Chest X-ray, PA view. Patient: 11 years old, sex F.
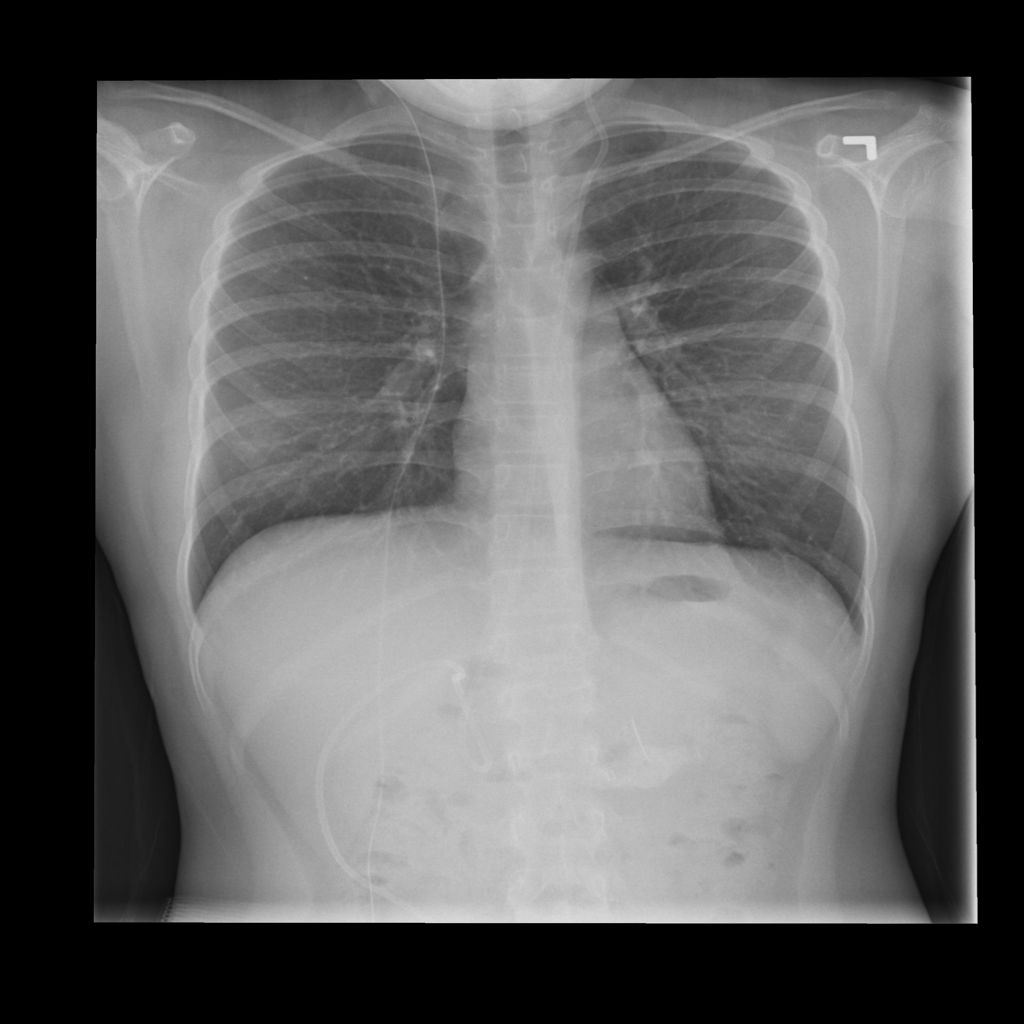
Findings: No Finding